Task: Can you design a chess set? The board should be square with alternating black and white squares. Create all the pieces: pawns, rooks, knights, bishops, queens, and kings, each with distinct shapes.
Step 4929:
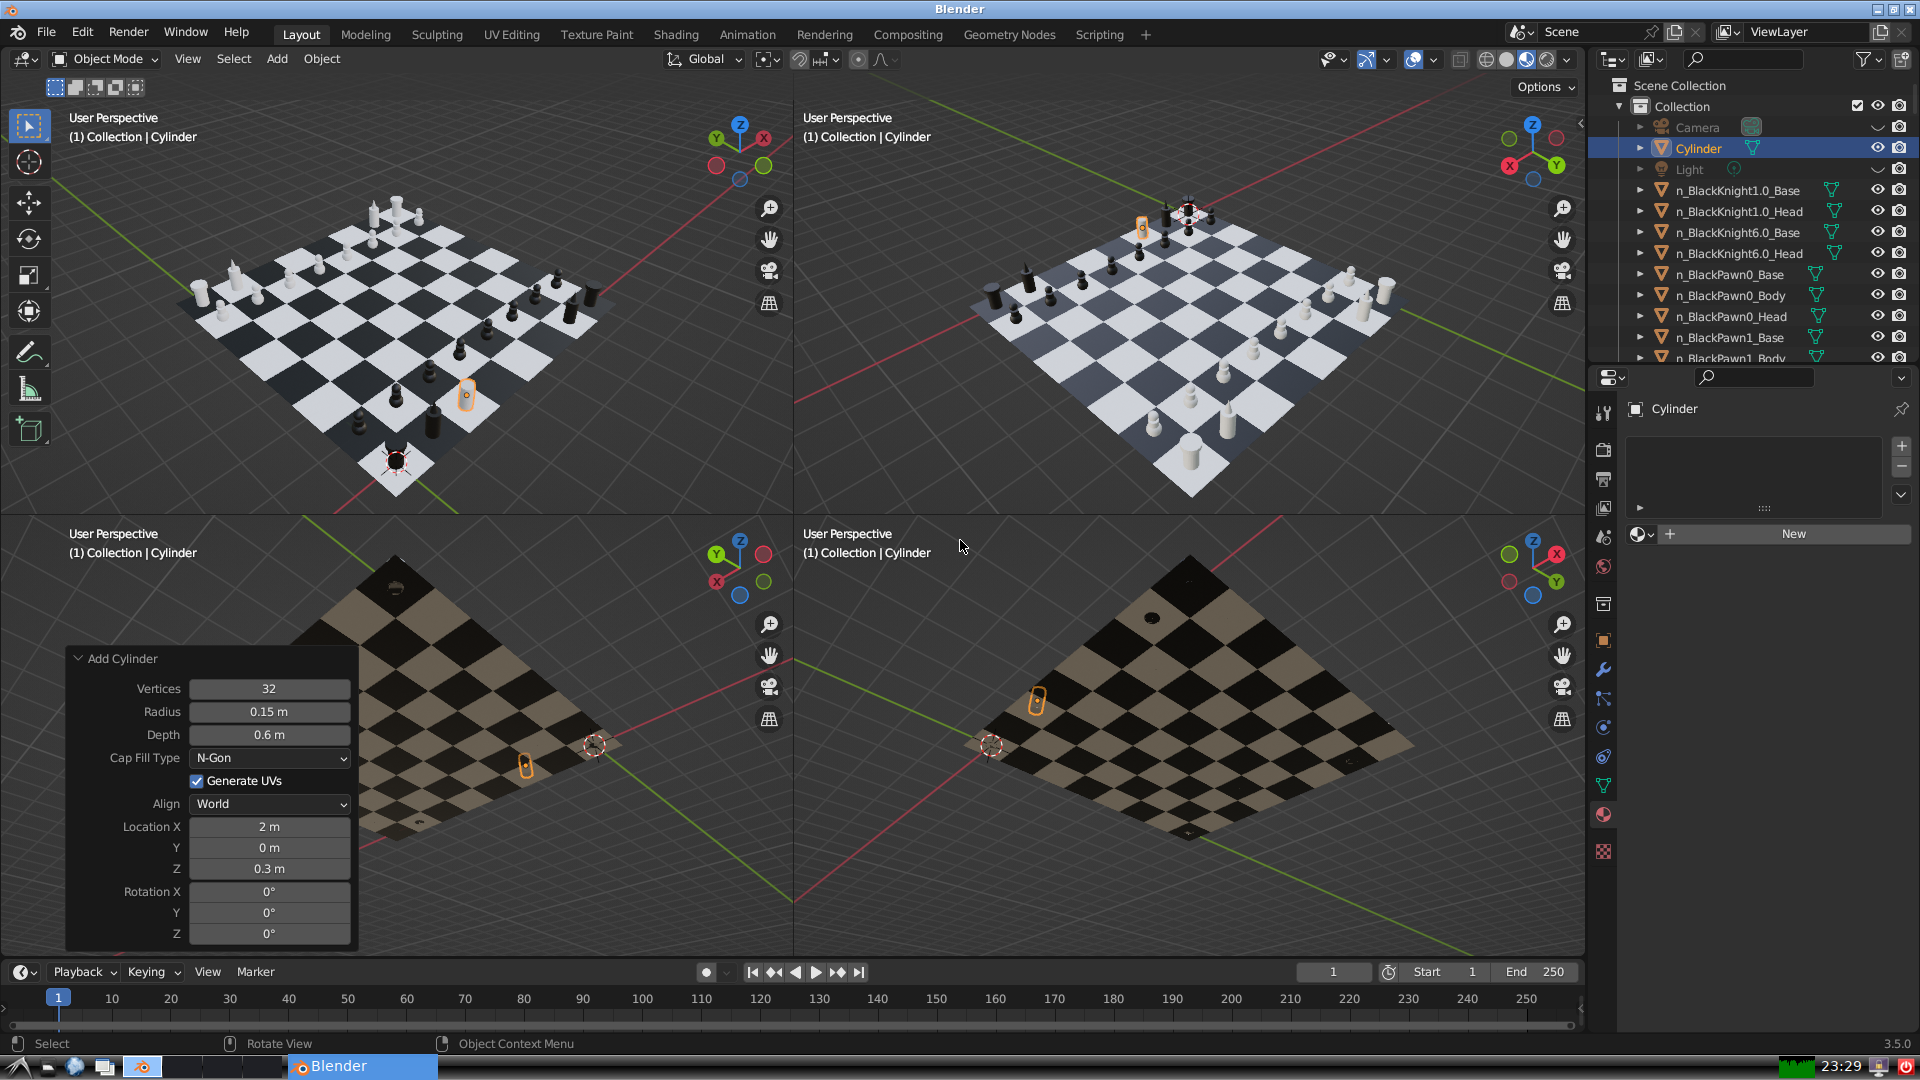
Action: {"key_press": ['Ctrl, Home']}